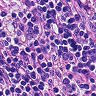
Metastatic tissue present: no